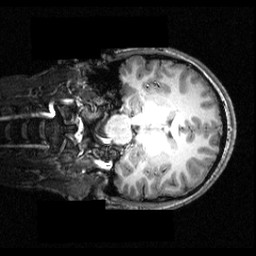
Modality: T1w
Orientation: coronal
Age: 20
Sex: male
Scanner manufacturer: siemens
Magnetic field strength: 3.951 T
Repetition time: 1.5 s
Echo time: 0.00335 s